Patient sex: M
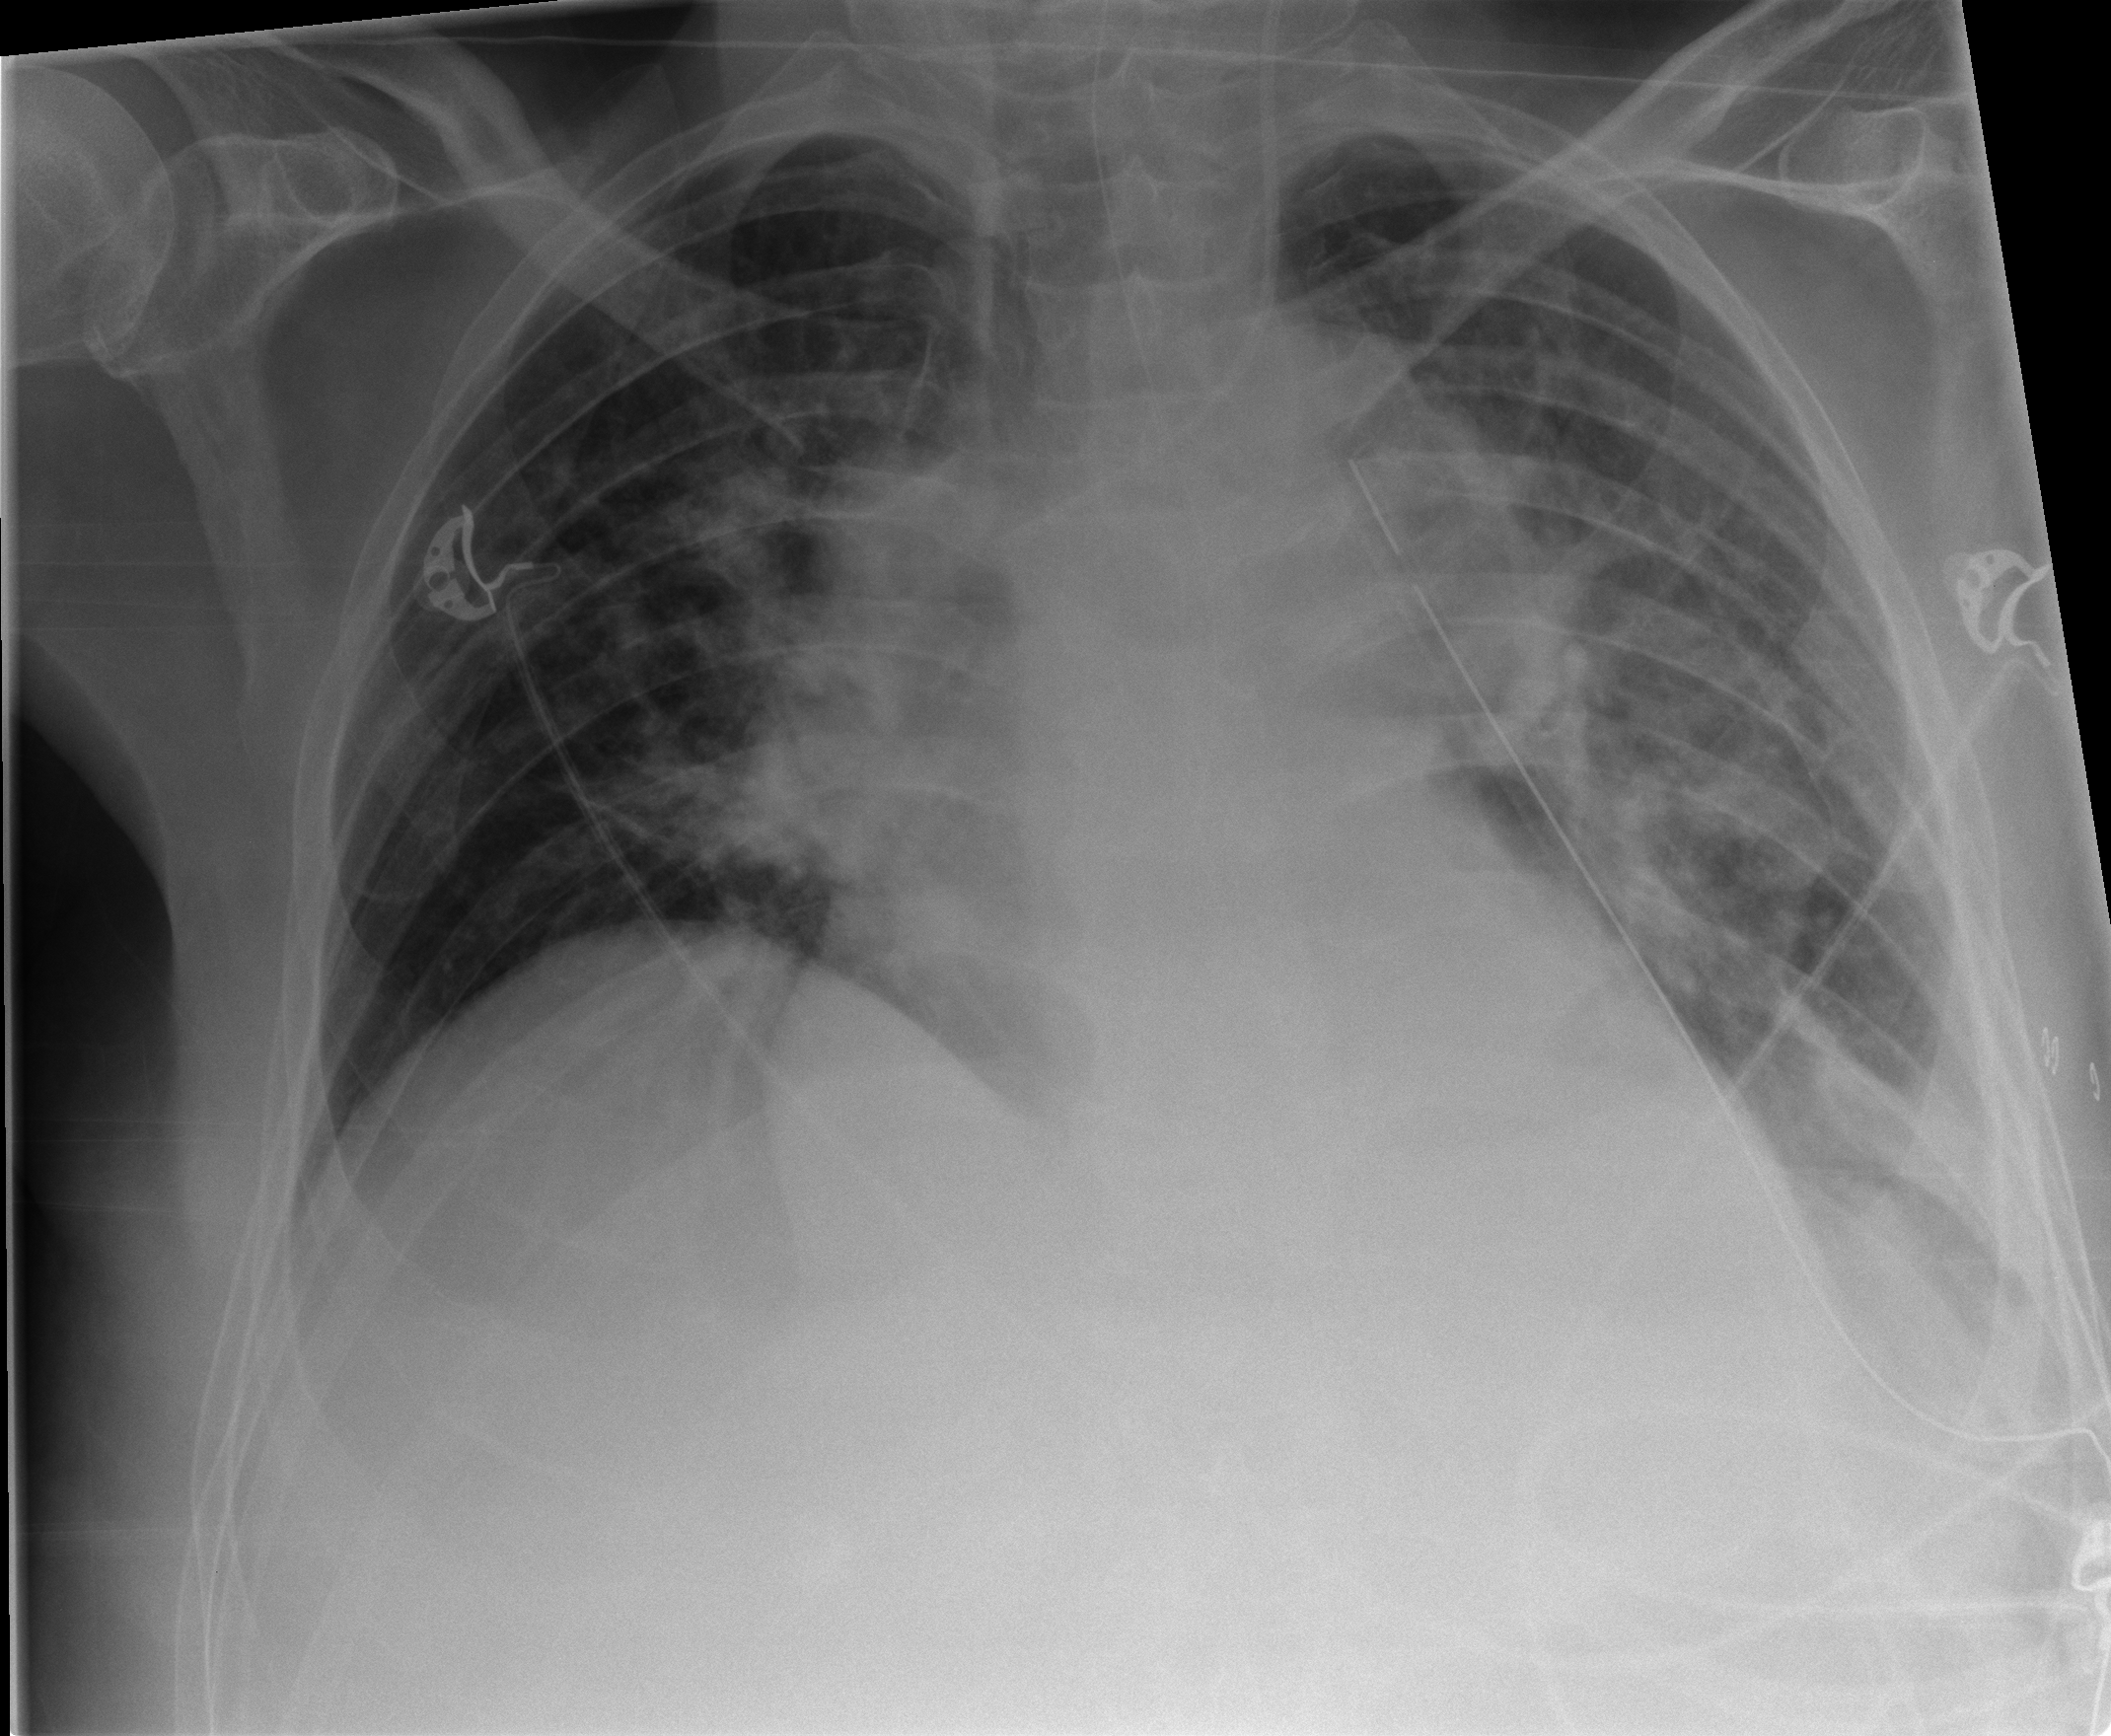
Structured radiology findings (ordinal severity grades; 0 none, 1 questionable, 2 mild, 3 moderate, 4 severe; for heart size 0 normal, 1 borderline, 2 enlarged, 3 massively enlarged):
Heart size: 2
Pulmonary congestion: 2
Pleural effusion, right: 0
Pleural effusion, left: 2
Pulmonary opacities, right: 0
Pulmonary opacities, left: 2
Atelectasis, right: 0
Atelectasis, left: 2